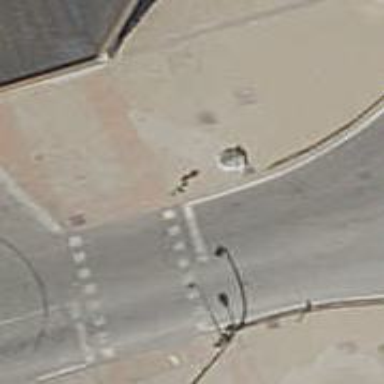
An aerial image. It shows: Road with traffic signals.